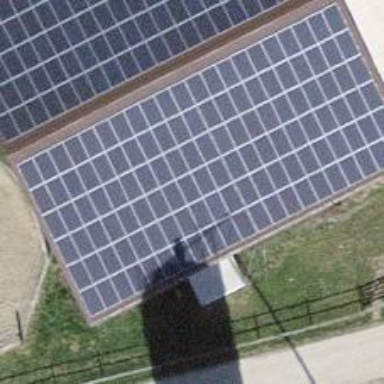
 consisting of solar photovoltaic panels."